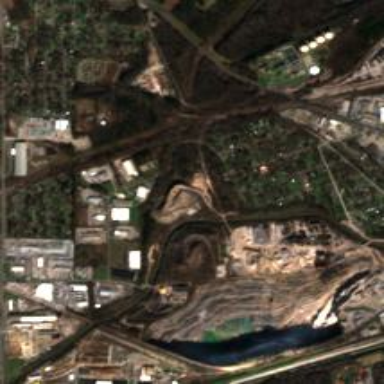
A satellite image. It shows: Quarry that is source of aggregate.